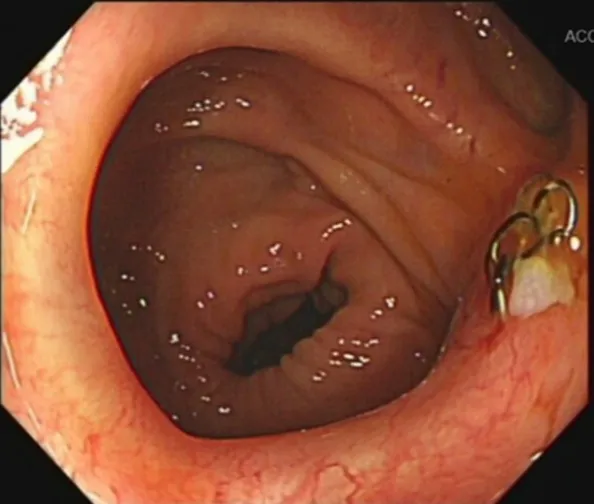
Colonoscopy showing anastomotic metal nails with no evidence of anastomotic stenosis.
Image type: endoscopy (gi_endoscopy)